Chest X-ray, PA view. Patient: 66 years old, sex M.
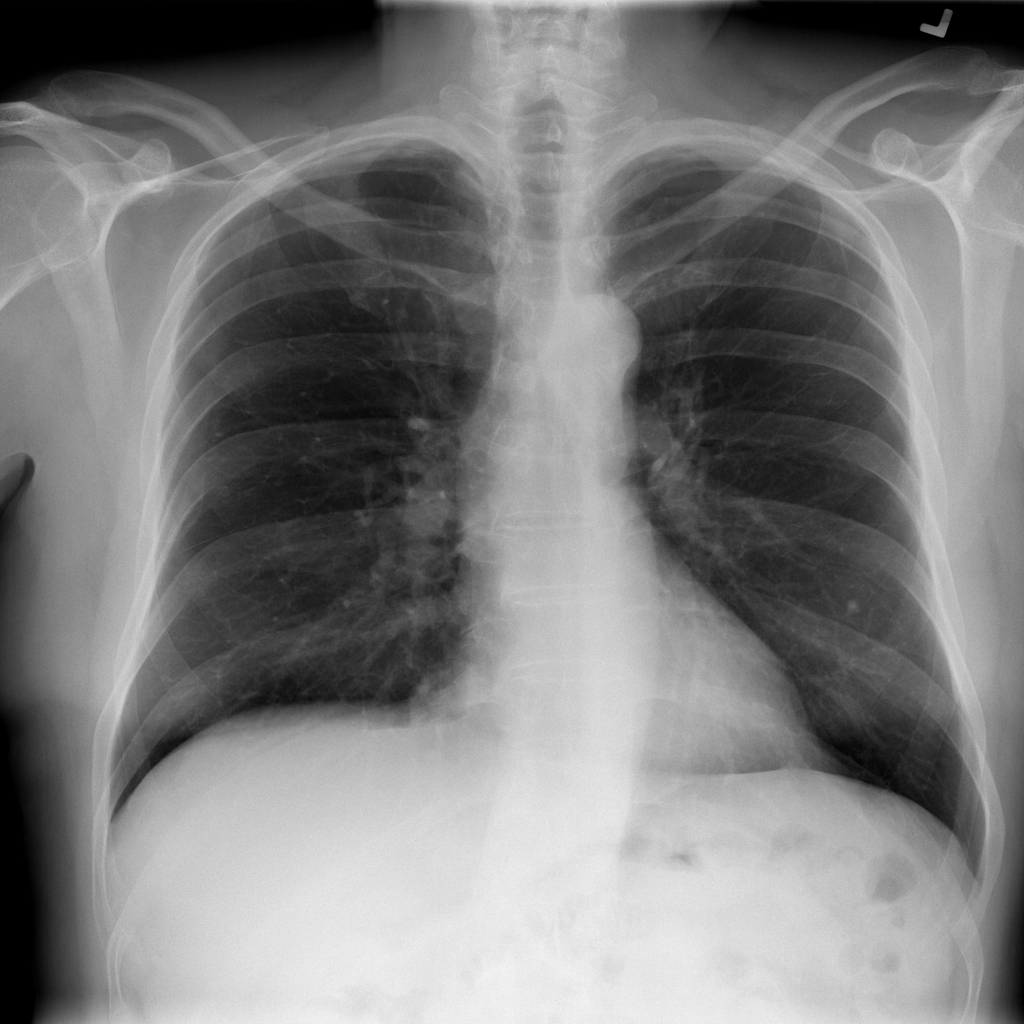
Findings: No Finding